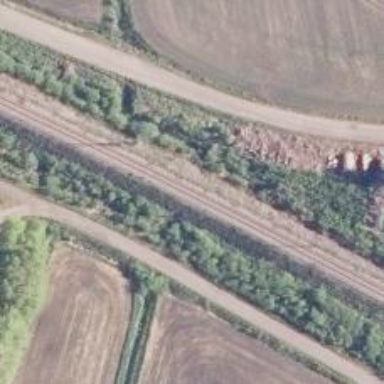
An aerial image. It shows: Bridge with electrified continuous railway track and contact line.